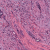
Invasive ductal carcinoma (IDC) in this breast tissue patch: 1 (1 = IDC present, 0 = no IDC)